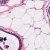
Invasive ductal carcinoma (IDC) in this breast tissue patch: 0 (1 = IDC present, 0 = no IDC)